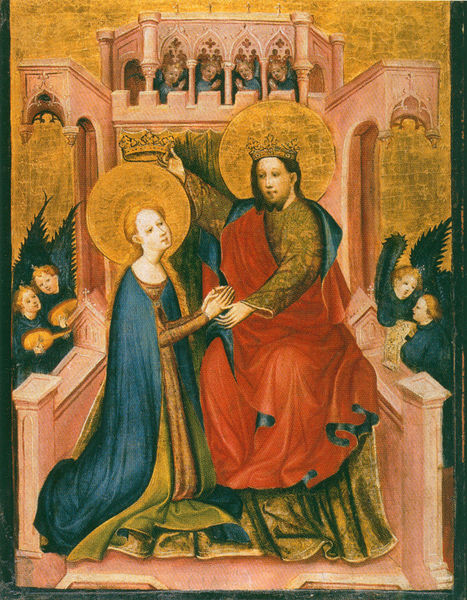
Titel: Marienretabel aus dem Zisterzienserinnenkloster Fröndenberg
Künstler: Meister des Fröndenberger Altars
Institution: NRW, Bezirksregierung Arnsberg;
Westfälisches Landesmuseum für Kuns und Kulturgeschichte;
Cleveland Museum of Art;
Dortmund, Museum für Kunst und Kulturgeschichte
Schlagwörter: blau, flügel, gemälde, himmel, mann, umhang, grün, sitzen, frau, kleider, rot, malerei, bart, barock, hände, kirche, gewand, gold, haare, mantel, adel, gewänder, paar, instrumente, musik, musiker, gotik, krone, rosa, kinder, engel, balkon, empore, könig, thron, gefaltet, religion, knien, beten, heiligenschein, nimbus, christus, jesus, knieen, krönung, segen, hochzeit, königin, heilige, laute, heilig, maria, glauben, goldgrund, masswerk, marienkrönung, känig, architekttur